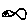
Label: fish